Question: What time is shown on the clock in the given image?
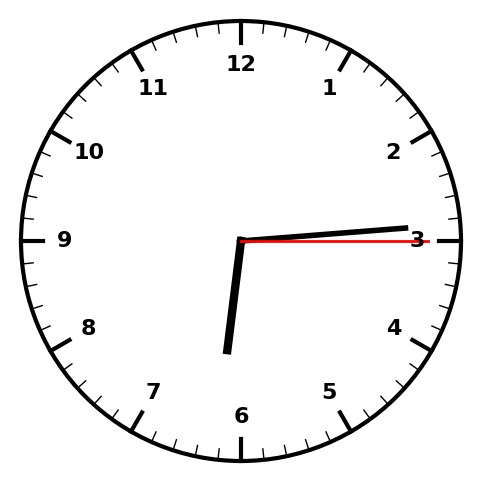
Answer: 06:14:15